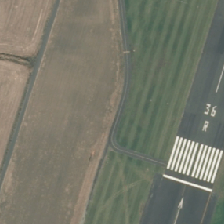
Land cover: urban_parkland